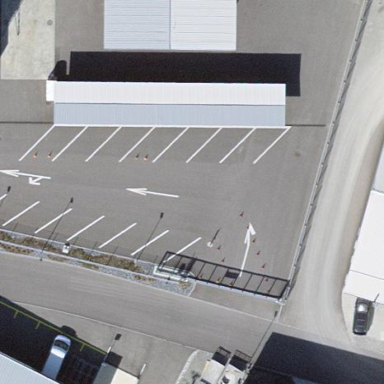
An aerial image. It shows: Parking area with asphalt surface.